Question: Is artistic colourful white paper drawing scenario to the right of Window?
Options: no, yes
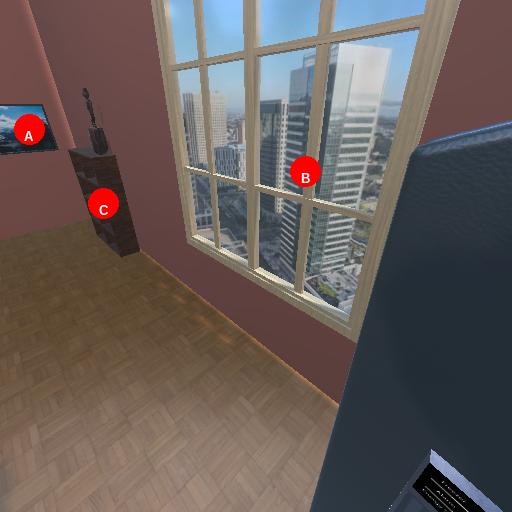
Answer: no